Brain MRI, t2w sequence, axial 2D slice.
Patient: age 23, sex M, weight 78 kg, height 1.78 m
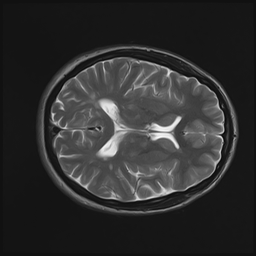